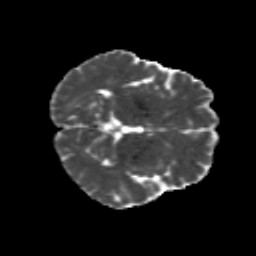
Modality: MD
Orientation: axial
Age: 23
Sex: male
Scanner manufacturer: siemens
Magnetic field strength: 3 T
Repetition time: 8.8 s
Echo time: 0.085 s